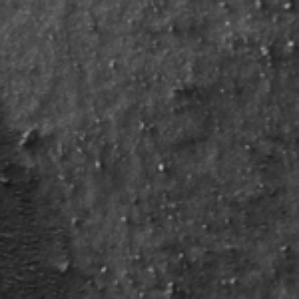
Label: frost